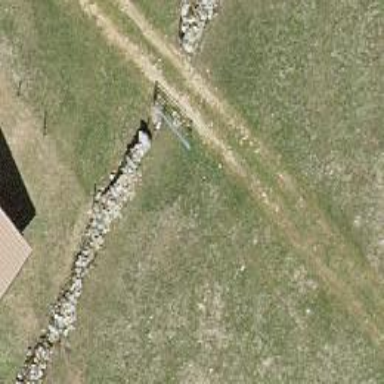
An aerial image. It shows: Wall barrier.